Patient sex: F
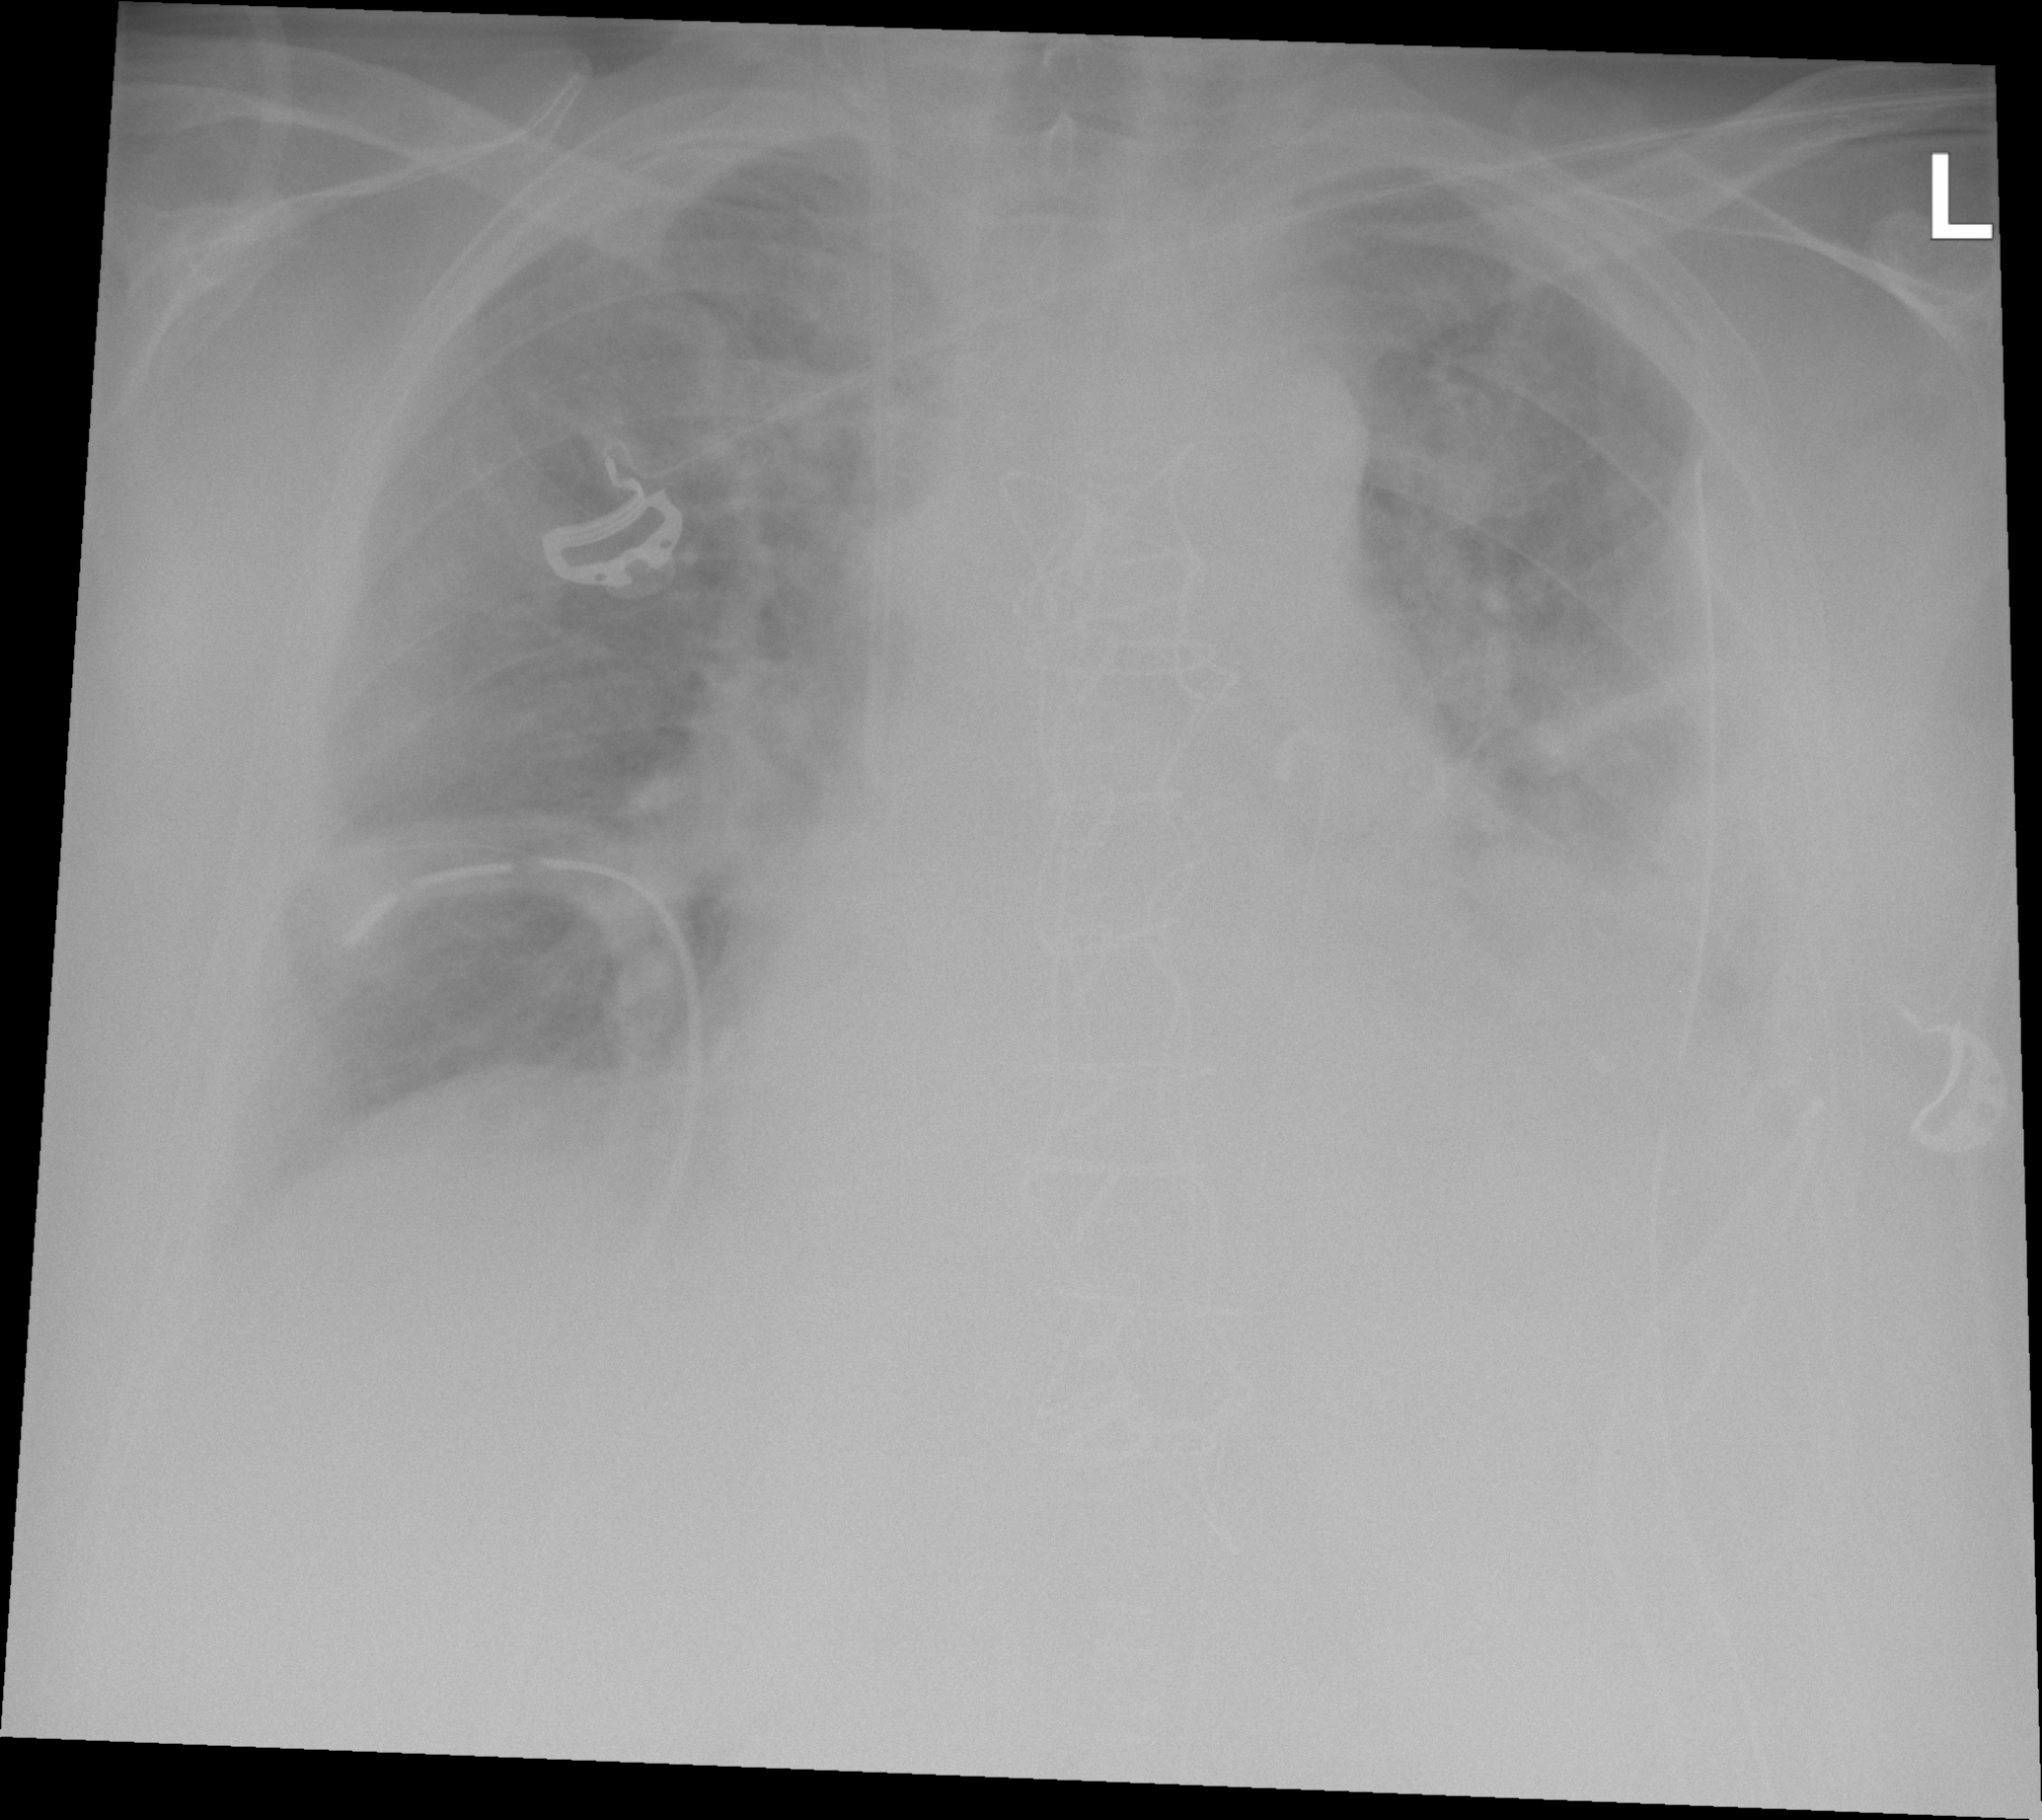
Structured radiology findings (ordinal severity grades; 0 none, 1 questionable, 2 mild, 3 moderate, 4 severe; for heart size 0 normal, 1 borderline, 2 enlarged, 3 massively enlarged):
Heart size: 2
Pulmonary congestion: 2
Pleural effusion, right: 1
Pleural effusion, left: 2
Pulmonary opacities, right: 0
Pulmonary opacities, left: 2
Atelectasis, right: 0
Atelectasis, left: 2